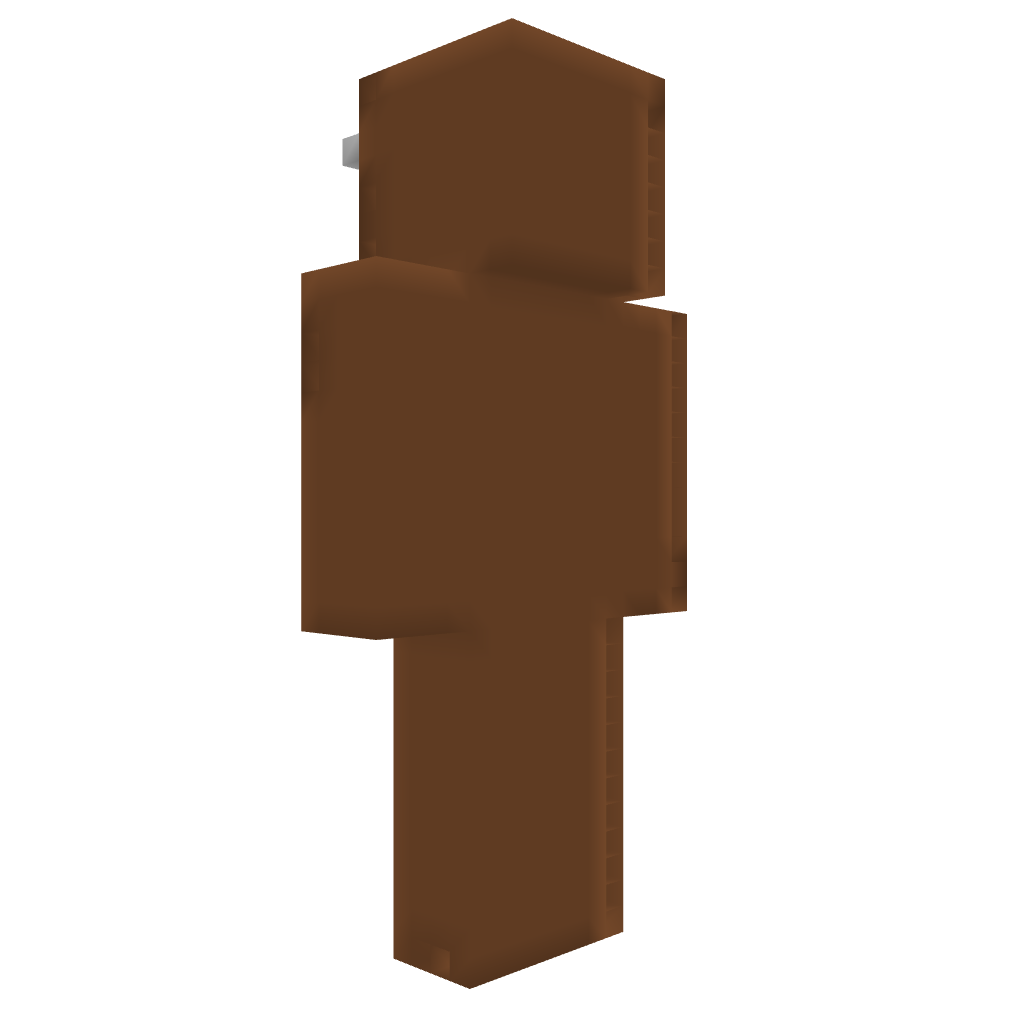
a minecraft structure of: Mr.Bear